Question: I have an SQL query where I am casting a column as SIGNED to compare it to an integer. My table "planets" looks like the following
'''
id | name | galaxy | region
1 | S1 | 00 | 01
2 | S2 | 00 | 01
3 | S3 | 00 | 02
4 | S4 | 01 | 00
5 | S5 | 00 | 00
'''
There are hundreds of entries belonging to different galaxies (0-99) and regions (0-99)
The galaxy and region columns are set as strings to store them with a leading 0. Maybe not the best way to do it but that's how I've done it.
I've got a variable as below
'''
$planet = Planet::where('galaxy', '00')->get();
'''
Then I have the below loop to bring out planets that belong in 00 galaxy and a defined region, cycling through every possible region (0 - 99) and printing the count.
'''
$count = 0;
while($count < 100){
echo $planet->whereRaw('CAST(region as SIGNED) = '.$count)->count();
$count++;
}
'''
Thing is, the first interation (where $count equals 0) returns results, but any subsequent loop doesn't return anything. If I set $count to a different value, the same story - first loop works but none of the following loops.
Any ideas as to why this might be the case would be very much appreciated. I have echo'd $count in the loop to double check it definitely prints numbers between 0 - 99 in sequence, and it does, so not sure why it's not returning results in the SQL query beyond the first one.
EDIT: What I'm trying to achieve is pictured below:

Basically there are thousands of planets, each is in a galaxy and a region. Galaxies number 00-99 as do regions.
I will go to a url of '/map/00' telling me which galaxy I am looking at, then there will be the above grid of 10 x 10, each section containing the count of planets in that region of that galaxy. Each grid is a div that's made within the while loop.
So the actual while loop looks like this:
'''
$count = 0;
while($count < 100){
echo "<div class="inline-flex w-1/10">
echo $planet->whereRaw('CAST(region as SIGNED) = '.$count)->count();
echo "</div>
$count++;
}
'''
The count is in place so we know which section of the grid we are in and therefore filters the $astros->whereRaw query to focus on that region. Because the actual table is a string rather than an integer, I need to cast is as a SIGNED field for the where query to work. So the SQL query I am actually after is below:
'''
SELECT * FROM planets WHERE galaxy = 00 AND CAST(region as SIGNED) = $count
'''
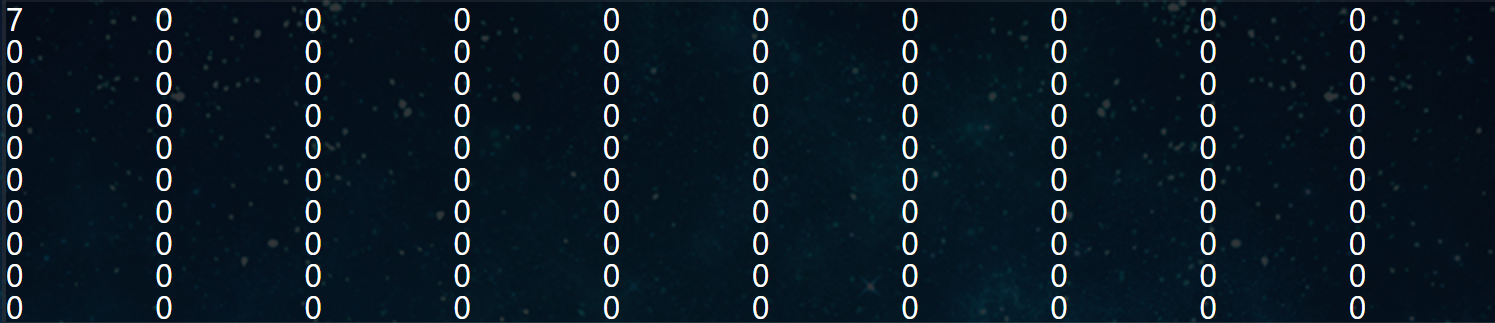
Answer: # Issue #1 : Collection
You can't use 'whereRaw()', because '$planet' is collection, since used '->get()'.
'''
$planet = Planet::where('galaxy', '00')->get(); // collection
'''
# Issue #2 : AND, AND, AND, ...
When you use '$planet' without '->get()', You will get many 'where' combined.
'''
$planet = Planet::where('galaxy', '00');
$count = 0;
while($count < 100){
echo $planet->whereRaw('CAST(region as SIGNED) = '. $count)->count();
$count++;
}
'''
'''
select * from 'planets' where ('galaxy' = ?) and CAST(region as SIGNED) = 0
select * from 'planets' where ('galaxy' = ?) and CAST(region as SIGNED) = 0 and CAST(region as SIGNED) = 1
select * from 'planets' where ('galaxy' = ?) and CAST(region as SIGNED) = 0 and CAST(region as SIGNED) = 1 and CAST(region as SIGNED) = 2
select * from 'planets' where ('galaxy' = ?) and CAST(region as SIGNED) = 0 and CAST(region as SIGNED) = 1 and CAST(region as SIGNED) = 2 and CAST(region as SIGNED) = 3
select * from 'planets' where ('galaxy' = ?) and CAST(region as SIGNED) = 0 and CAST(region as SIGNED) = 1 and CAST(region as SIGNED) = 2 and CAST(region as SIGNED) = 3 and CAST(region as SIGNED) = 4
select * from 'planets' where ('galaxy' = ?) and CAST(region as SIGNED) = 0 and CAST(region as SIGNED) = 1 and CAST(region as SIGNED) = 2 and CAST(region as SIGNED) = 3 and CAST(region as SIGNED) = 4 and CAST(region as SIGNED) = 5
....
select * from 'planets' where ('galaxy' = ?) and CAST(region as SIGNED) = 0 and CAST(region as SIGNED) = 1 and CAST(region as SIGNED) = 2 and CAST(region as SIGNED) = 3 and CAST(region as SIGNED) = 4 and CAST(region as SIGNED) = 5 and CAST(region as SIGNED) = 6 and CAST(region as SIGNED) = 7 and CAST(region as SIGNED) = 8 and CAST(region as SIGNED) = 9 and CAST(region as SIGNED) = 10 and CAST(region as SIGNED) = 11 and CAST(region as SIGNED) = 12 and CAST(region as SIGNED) = 13 and CAST(region as SIGNED) = 14 and CAST(region as SIGNED) = 15 and CAST(region as SIGNED) = 16 and CAST(region as SIGNED) = 17 and CAST(region as SIGNED) = 18 and CAST(region as SIGNED) = 19 and CAST(region as SIGNED) = 20 and CAST(region as SIGNED) = 21 and CAST(region as SIGNED) = 22 and CAST(region as SIGNED) = 23 and CAST(region as SIGNED) = 24 and CAST(region as SIGNED) = 25 and CAST(region as SIGNED) = 26 and CAST(region as SIGNED) = 27 and CAST(region as SIGNED) = 28 and CAST(region as SIGNED) = 29 and CAST(region as SIGNED) = 30 and CAST(region as SIGNED) = 31 and CAST(region as SIGNED) = 32 and CAST(region as SIGNED) = 33 and CAST(region as SIGNED) = 34 and CAST(region as SIGNED) = 35 and CAST(region as SIGNED) = 36 and CAST(region as SIGNED) = 37 and CAST(region as SIGNED) = 38 and CAST(region as SIGNED) = 39 and CAST(region as SIGNED) = 40 and CAST(region as SIGNED) = 41 and CAST(region as SIGNED) = 42 and CAST(region as SIGNED) = 43 and CAST(region as SIGNED) = 44 and CAST(region as SIGNED) = 45 and CAST(region as SIGNED) = 46 and CAST(region as SIGNED) = 47 and CAST(region as SIGNED) = 48 and CAST(region as SIGNED) = 49 and CAST(region as SIGNED) = 50 and CAST(region as SIGNED) = 51 and CAST(region as SIGNED) = 52 and CAST(region as SIGNED) = 53 and CAST(region as SIGNED) = 54 and CAST(region as SIGNED) = 55 and CAST(region as SIGNED) = 56 and CAST(region as SIGNED) = 57 and CAST(region as SIGNED) = 58 and CAST(region as SIGNED) = 59 and CAST(region as SIGNED) = 60 and CAST(region as SIGNED) = 61 and CAST(region as SIGNED) = 62 and CAST(region as SIGNED) = 63 and CAST(region as SIGNED) = 64 and CAST(region as SIGNED) = 65 and CAST(region as SIGNED) = 66 and CAST(region as SIGNED) = 67 and CAST(region as SIGNED) = 68 and CAST(region as SIGNED) = 69 and CAST(region as SIGNED) = 70 and CAST(region as SIGNED) = 71 and CAST(region as SIGNED) = 72 and CAST(region as SIGNED) = 73 and CAST(region as SIGNED) = 74 and CAST(region as SIGNED) = 75 and CAST(region as SIGNED) = 76 and CAST(region as SIGNED) = 77 and CAST(region as SIGNED) = 78 and CAST(region as SIGNED) = 79 and CAST(region as SIGNED) = 80 and CAST(region as SIGNED) = 81 and CAST(region as SIGNED) = 82 and CAST(region as SIGNED) = 83 and CAST(region as SIGNED) = 84 and CAST(region as SIGNED) = 85 and CAST(region as SIGNED) = 86 and CAST(region as SIGNED) = 87 and CAST(region as SIGNED) = 88 and CAST(region as SIGNED) = 89 and CAST(region as SIGNED) = 90 and CAST(region as SIGNED) = 91 and CAST(region as SIGNED) = 92 and CAST(region as SIGNED) = 93 and CAST(region as SIGNED) = 94 and CAST(region as SIGNED) = 95 and CAST(region as SIGNED) = 96 and CAST(region as SIGNED) = 97 and CAST(region as SIGNED) = 98 and CAST(region as SIGNED) = 99
'''
---
# Solution #1
'''
$count = 0;
while ($count < 100) {
$total = Planet::where('galaxy', '00')
->whereRaw('CAST(region as SIGNED) = ' . $count)
->count();
echo $total;
$count++;
}
'''
'''
+--------+-------+
| Region | Count |
+--------+-------+
| 00 | 1 |
| 01 | 2 |
| 02 | 1 |
| 03 | 0 |
| 04 | 0 |
....
| 99 | 0 |
+--------+-------+
'''
# Solution #1 (Best way, single query)
'''
$planets = Planet::select('region', \DB::raw('count(*) as total'))
->where('galaxy', '00')
->groupBy('region')
->pluck('total', 'region');
'''
'''
# region => total
array:3 [
"00" => 1
"01" => 2
"02" => 1
]
'''